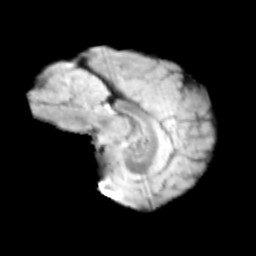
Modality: T2w
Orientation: sagittal
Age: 13
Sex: male
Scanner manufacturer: siemens
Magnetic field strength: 3 T
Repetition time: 3.8 s
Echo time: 0.07 s